Question: I have the following code (generated by Drupal; I have no control over it.)
'''
<div class="spacer">
<div class="region region-home-ad-banner">
<div id="block-views-banner-ad-block-block" class="block block-views contextual-links-region">
<div class="contextual-links-wrapper">
<ul class="contextual-links">
<li class="views-ui-edit first">
<a href="/banner_ad_block/edit/block?destination=node">Edit view</a>
</li>
<li class="block-configure last">
<a href="/banner_ad_block-block/configure?destination=node">Configure block</a>
</li>
</ul>
</div> <!-- end contextual-links-wrapper -->
<div class="content">
<div class="view view-banner-ad-block view-id-banner_ad_block view-display-id-block view-dom-id-542147d83a500d1c31244e2e2a583562">
<div class="view-content">
<div class="views-row views-row-1 views-row-odd views-row-first views-row-last">
<div class="views-field views-field-field-ad-image">
<div class="field-content">
<a href="http://www.externallink.com" target="_blank">
<img src="expo-home-page-banner.jpg" width="912" height="100" alt="" />
</a>
</div>
</div>
</div>
</div>
</div>
</div> <!-- end content -->
</div> <!-- end block-views-banner-ad-block-block -->
</div> <!-- end region-home-ad-banner -->
</div> <!-- end spacer -->
'''
I have this css that works:
'''
.spacer img{
background: #ffffff;
border:5px;
margin-left: 0px;
padding-top: 30px;
padding-bottom: 20px;
}
'''
I need to apply a background style to the div with the class "region-home-ad-banner", so I tried this:
'''
.spacer>div.region-home-ad-banner {
background: #ffffff;
}
'''
According to Firebug, that selector isn't being applied at all. It's not being overwritten by something with higher priority, it just isn't happening at all.
Why would '.spacer img' find what it needs to, even though the img tag is buried in multiple levels, but '.spacer>div.region-home-ad-banner' isn't finding the div that's the immediate child of '.spacer'?

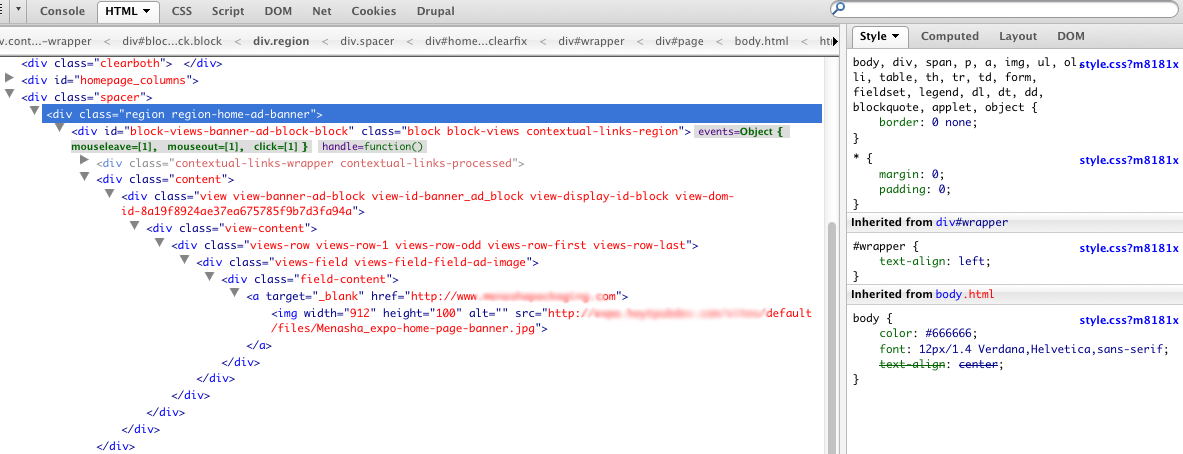
Answer: This can be due to several reasons:
Open the CSS tab in firebug, choose the CSS file, and make sure that rule is available in your CSS.
In that case, clear your cache (sometimes + are not enough) and retry.
Make sure you don't have any typo errors, open the console in firebug and check for warnings. Or open the 'Error Console' in Firefox. (Tools--> Web Developer --> Error Console)
It can be a typo from a previous rule, for example, forgetting to put a closing curly bracket ('}') will break your following rules.